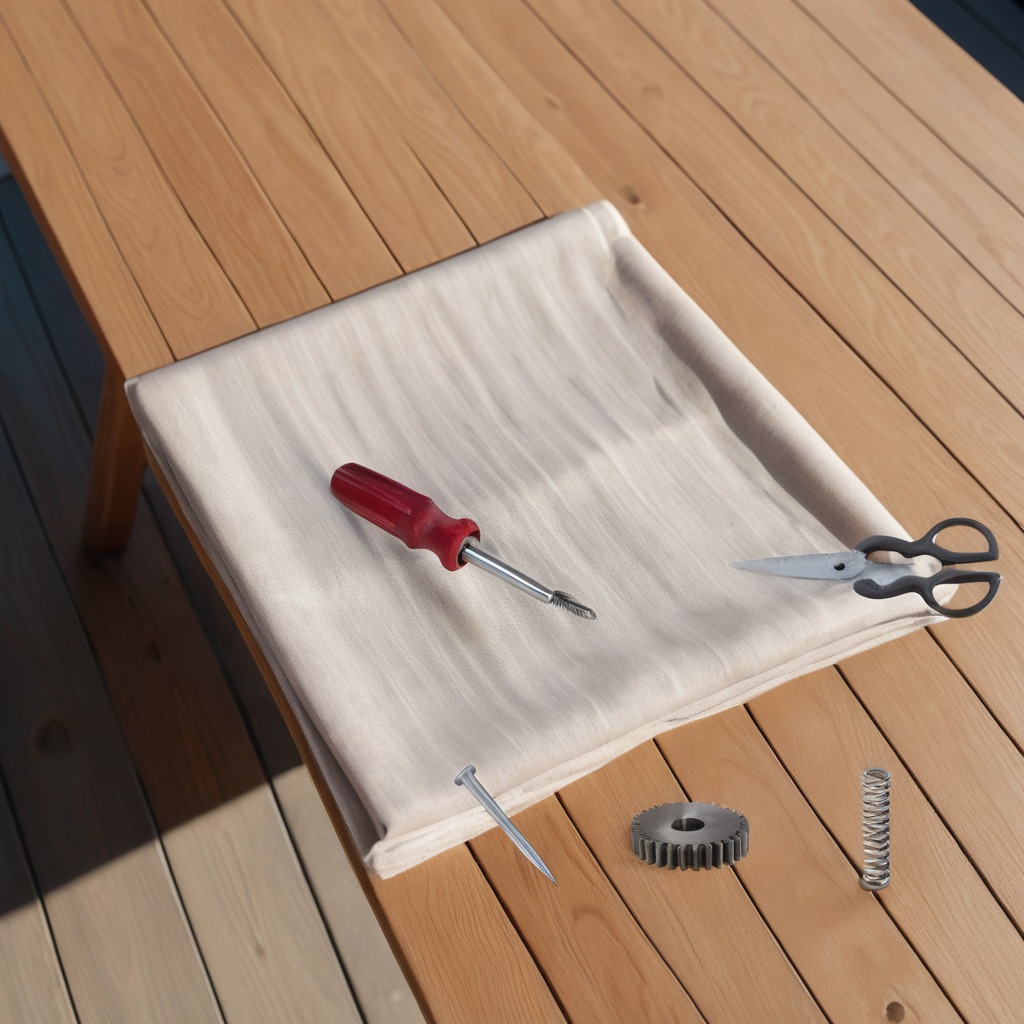
A steel gear with teeth, an iron nail, a coiled metal spring, a screwdriver, and a pair of scissors are lying on the wooden table.